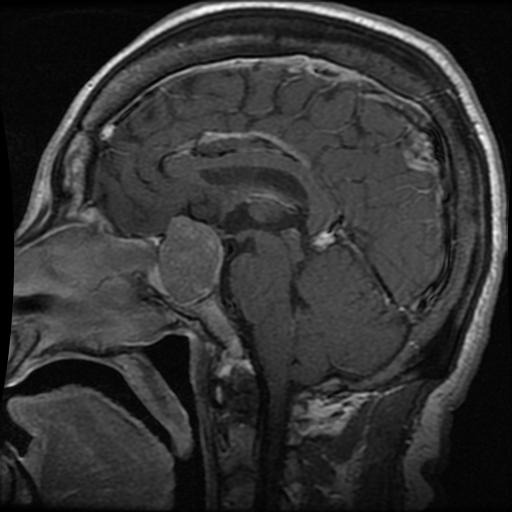
Label: pituitary